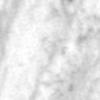
Label: change